Question: I have a web application, the user will upload the JPEG files with layout as my sample, i need to dynamically add text to the "Title" area, and merge other JPEG file to the "Bottom" area.
Is it possible to do it with either language, .Net is preferred.

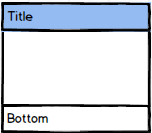
Answer: Use following c# code to create jpeg image from text:
'''
/// <summary>
/// Creates a Jpeg image file drawing the given text and saves the file on give disk location.
/// </summary>
/// <param name="text">text which is to be draw in image</param>
/// <param name="font">font is to be used for the text</param>
/// <param name="textColor">color to be used for the text</param>
/// <param name="backColor">background color to be used for the image</param>
/// <param name="filename">filename with complete path where you want to save the output jpeg file.</param>
private static void DrawText(String text, Font font, Color textColor, Color backColor, string filename)
{
//first, create a dummy bitmap just to get a graphics object
Image image = new Bitmap(1, 1);
Graphics drawing = Graphics.FromImage(image);
//measure the string to see how big the image needs to be
SizeF textSize = drawing.MeasureString(text, font);
//free up the dummy image and old graphics object
image.Dispose();
drawing.Dispose();
//create a new image of the right size
image = new Bitmap((int)textSize.Width, (int)textSize.Height);
drawing = Graphics.FromImage(image);
//paint the background
drawing.Clear(backColor);
//create a brush for the text
Brush textBrush = new SolidBrush(textColor);
drawing.DrawString(text, font, textBrush, 0, 0);
drawing.Save();
textBrush.Dispose();
drawing.Dispose();
image.Save(filename, ImageFormat.Jpeg);
}
'''
Use following code to merge two jpeg images vertically:
'''
/// <summary>
/// Merges two Jpeg images vertically
/// </summary>
/// <param name="inputJpeg1">filename with complete path of the first jpeg file.</param>
/// <param name="inputJpeg2">filname with complete path of the second jpeg file.</param>
/// <param name="outputJpeg">filename with complete path where you want to save the output jpeg file.</param>
private void MergeJpeg(string inputJpeg1, string inputJpeg2, string outputJpeg)
{
Image image1 = Image.FromFile(inputJpeg1);
Image image2 = Image.FromFile(inputJpeg2);
int width = Math.Max(image1.Width, image2.Width);
int height = image1.Height + image2.Height;
Bitmap outputImage = new Bitmap(width, height);
Graphics graphics = Graphics.FromImage(outputImage);
graphics.Clear(Color.Black);
graphics.DrawImage(image1, new Point(0, 0));
graphics.DrawImage(image2, new Point(0, image1.Height));
graphics.Dispose();
image1.Dispose();
image2.Dispose();
outputImage.Save(outputJpeg, System.Drawing.Imaging.ImageFormat.Jpeg);
outputImage.Dispose();
}
'''
Use following code to add text in an existing Jpeg image:
'''
var inputFile = @"c:\inputImage.jpg";
var outputFile = @"c:\outputImage.jpg";
Bitmap bitmap = null;
//Open file in read moad and create a stream and using that stream create a bitmap.
using (var stream = File.OpenRead(inputFile))
{
bitmap = (Bitmap)Bitmap.FromStream(stream);
}
using (bitmap)
using (var graphics = Graphics.FromImage(bitmap))
using (var font = new Font("Arial", 20, FontStyle.Regular))
{
//Draw Title in the existing jpeg file at coordinates 0,0 these coordinates can be changed as per your need.
graphics.DrawString("Title ", font, Brushes.Red, 0, 0);
//Save the updated file.
bitmap.Save(outputFile);
}
'''